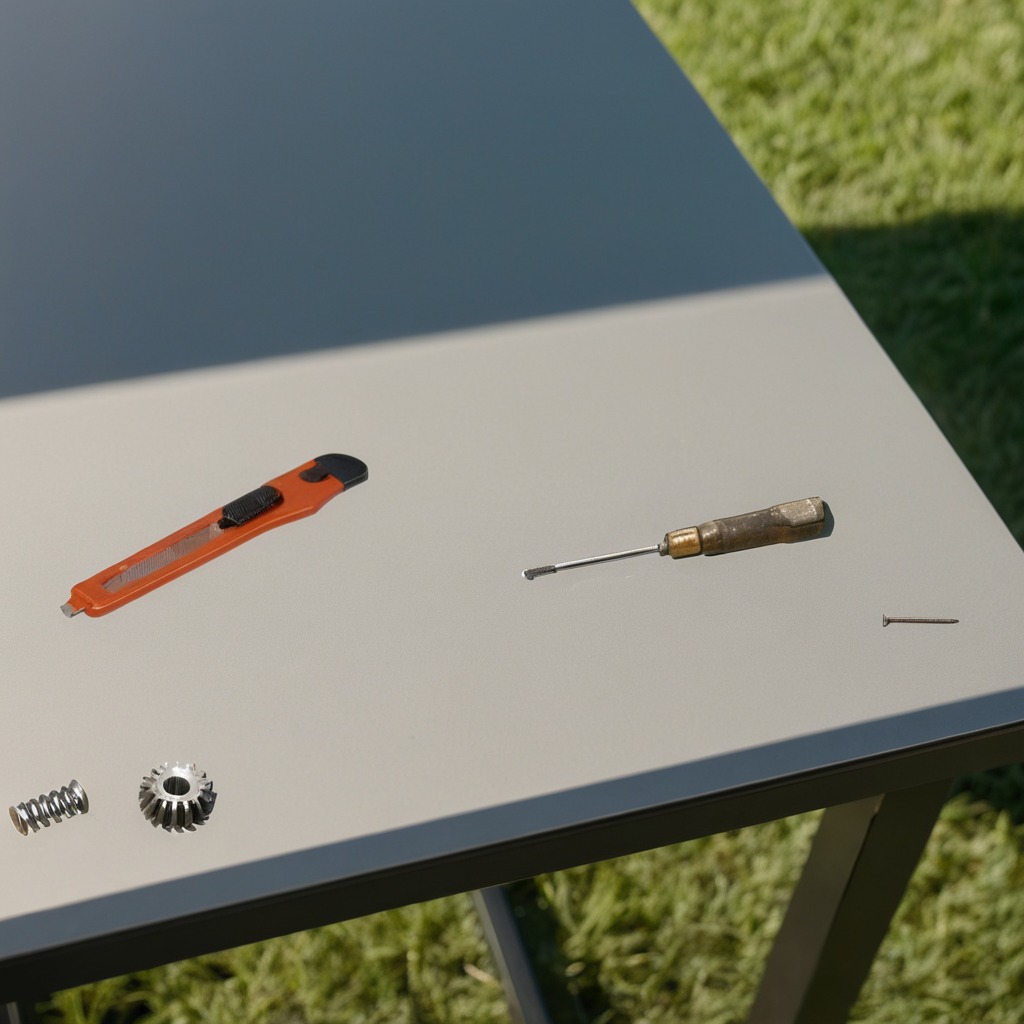
A steel gear with teeth, a utility knife, a metal machine screw, a coiled metal spring, and a screwdriver are lying on the table.